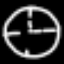
Label: clock